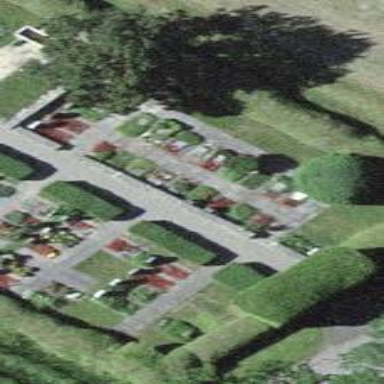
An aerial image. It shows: Grave yard.